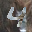
Label: 4